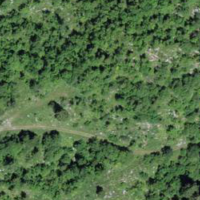
EUNIS habitat code: 45
Species observed at this site:
Epipactis atrorubens